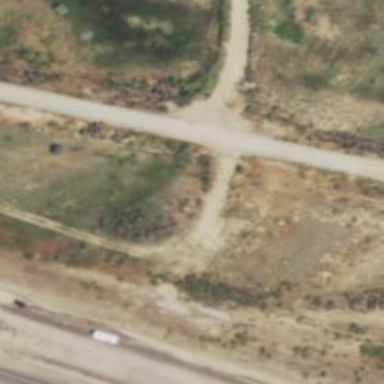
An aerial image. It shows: Unclassified road.